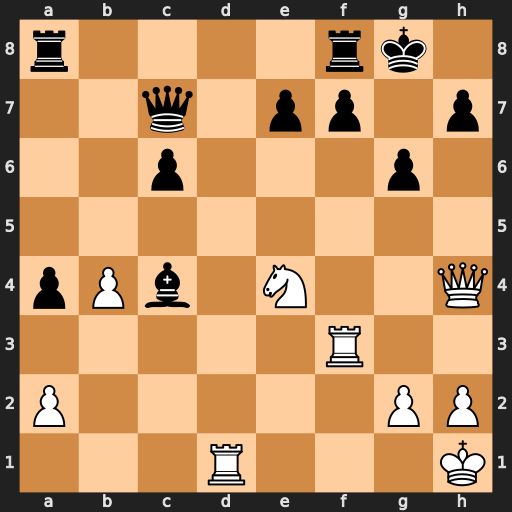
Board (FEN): r4rk1/2q1pp1p/2p3p1/8/pPb1N2Q/5R2/P5PP/3R3K
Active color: w
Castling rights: -
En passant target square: -
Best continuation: Ng5 h5 Qxc4